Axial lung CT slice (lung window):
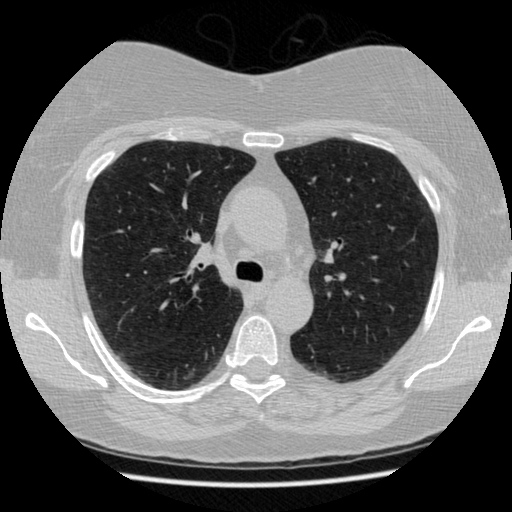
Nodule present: no